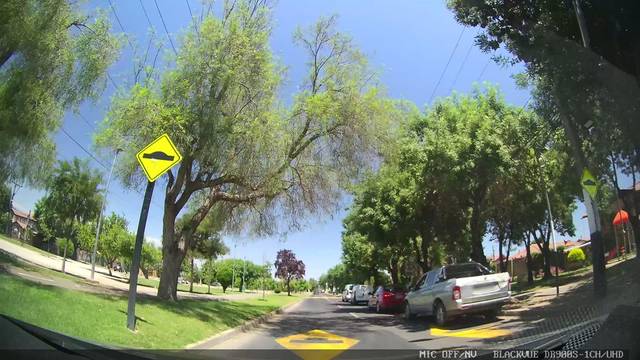
Region: Chile
Coordinates: -33.463, -70.731